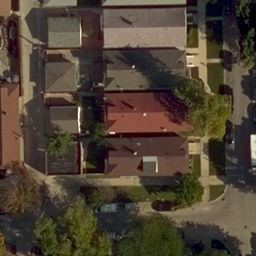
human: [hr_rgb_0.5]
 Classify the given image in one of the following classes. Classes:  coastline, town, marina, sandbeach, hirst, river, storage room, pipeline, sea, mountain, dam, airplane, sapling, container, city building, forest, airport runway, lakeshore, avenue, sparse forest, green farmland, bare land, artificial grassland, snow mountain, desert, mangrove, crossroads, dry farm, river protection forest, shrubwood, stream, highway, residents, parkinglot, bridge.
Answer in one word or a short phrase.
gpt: residents